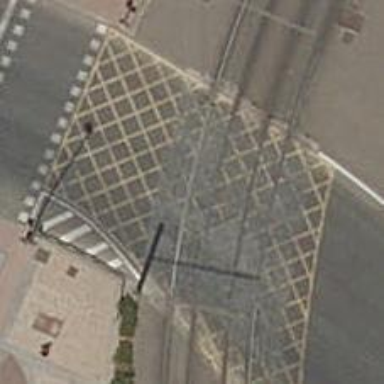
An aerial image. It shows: Level crossing with traffic signals.